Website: bh-photo
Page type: store-pickup
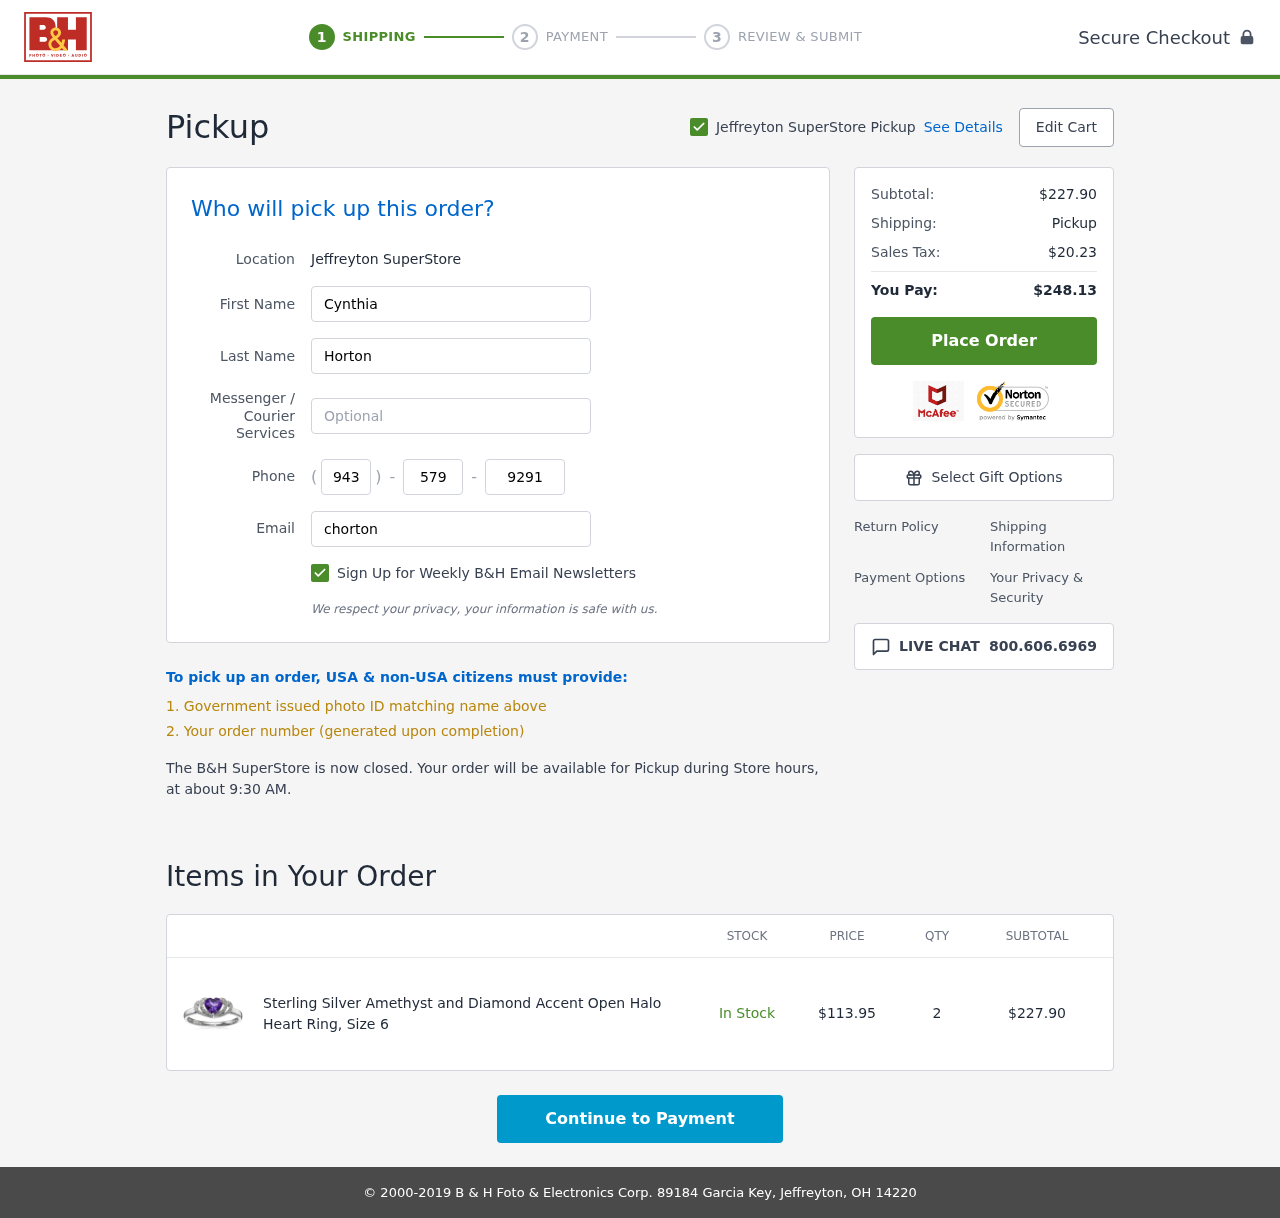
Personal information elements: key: PII_EMAIL
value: chorton@gmail.com
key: PII_FIRSTNAME
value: Cynthia
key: PII_LASTNAME
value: Horton
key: PII_LOCATION1_CITY
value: Jeffreyton SuperStore Pickup
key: PII_LOCATION1_CITY
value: Jeffreyton SuperStore
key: PII_PHONE_AREA
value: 943
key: PII_PHONE_PREFIX
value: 579
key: PII_PHONE_SUFFIX
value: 9291
Product elements: key: PRODUCT1_NAME
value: Sterling Silver Amethyst and Diamond Accent Open Halo Heart Ring, Size 6
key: PRODUCT1_PRICE
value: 113.95
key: PRODUCT1_QUANTITY
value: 2
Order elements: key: ORDER_SUBTOTAL
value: $227.90
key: ORDER_TAX
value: $20.23
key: ORDER_TOTAL
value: $248.13